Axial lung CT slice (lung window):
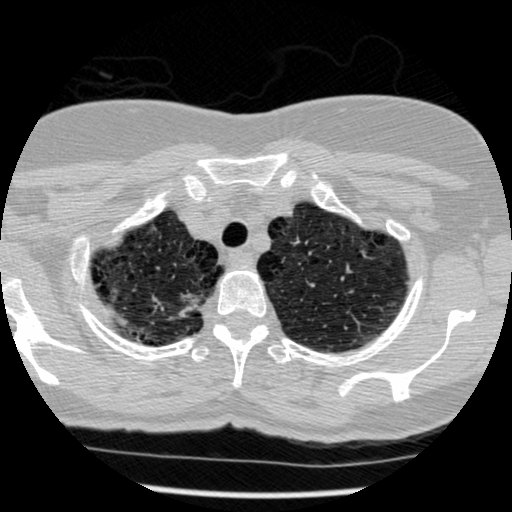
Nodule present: no